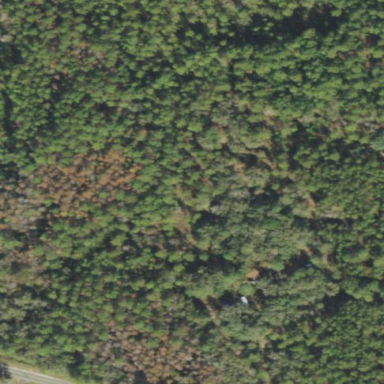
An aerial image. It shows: Mixed leaf woodland.